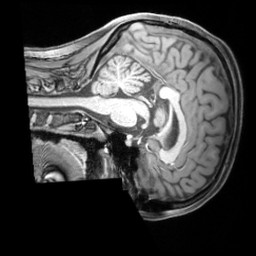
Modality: T1w
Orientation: sagittal
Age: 29
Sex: female
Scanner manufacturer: siemens
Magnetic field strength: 3 T
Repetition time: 1.97 s
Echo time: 0.00206 s